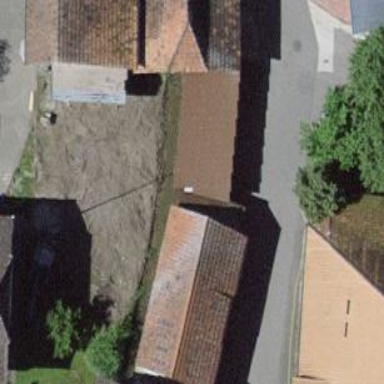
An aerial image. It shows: Rural barn.